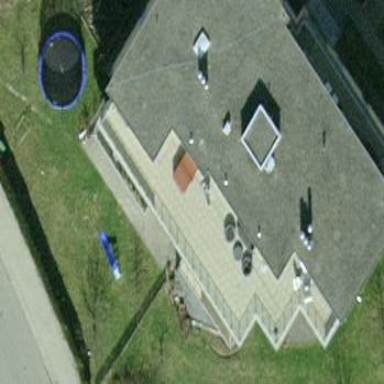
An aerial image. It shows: Apartment building with flat roof.